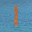
Label: 1